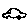
Label: car